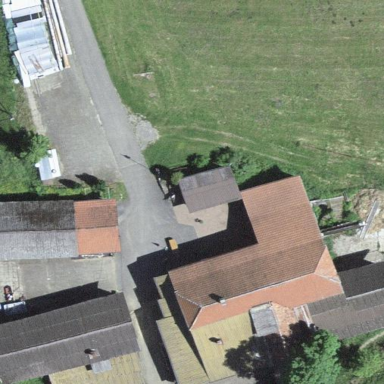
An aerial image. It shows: Farm building.